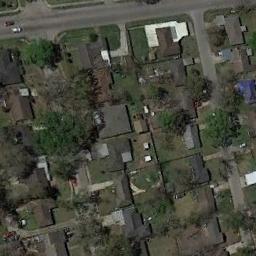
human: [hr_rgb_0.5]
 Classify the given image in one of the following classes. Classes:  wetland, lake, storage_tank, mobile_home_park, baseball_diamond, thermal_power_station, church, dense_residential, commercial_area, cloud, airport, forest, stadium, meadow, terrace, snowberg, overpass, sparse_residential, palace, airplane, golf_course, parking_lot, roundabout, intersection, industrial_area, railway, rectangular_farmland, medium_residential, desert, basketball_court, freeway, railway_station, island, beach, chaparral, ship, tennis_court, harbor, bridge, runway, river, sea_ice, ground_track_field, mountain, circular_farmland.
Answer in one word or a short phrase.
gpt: medium_residential